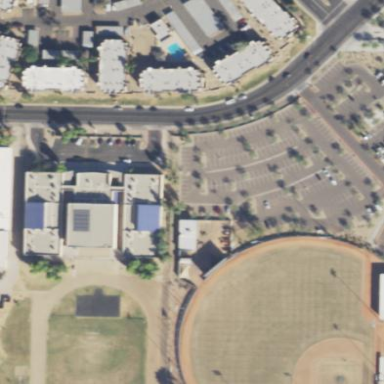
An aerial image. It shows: Baseball pitch for leisure and sports activities.